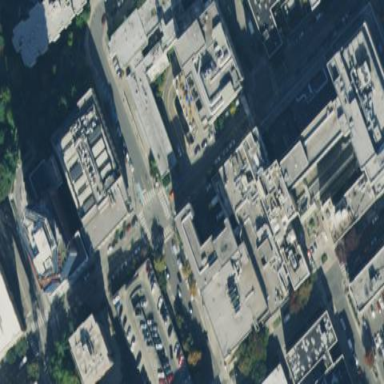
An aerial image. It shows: Healthcare facility identified as hospital.